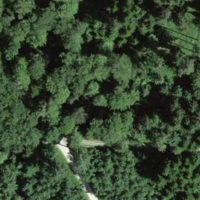
EUNIS habitat code: 41
Species observed at this site:
Tussilago farfara